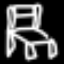
Label: chair